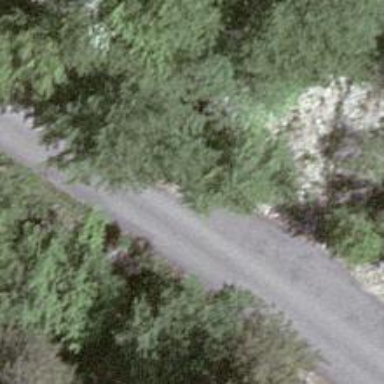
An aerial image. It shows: Unclassified road.